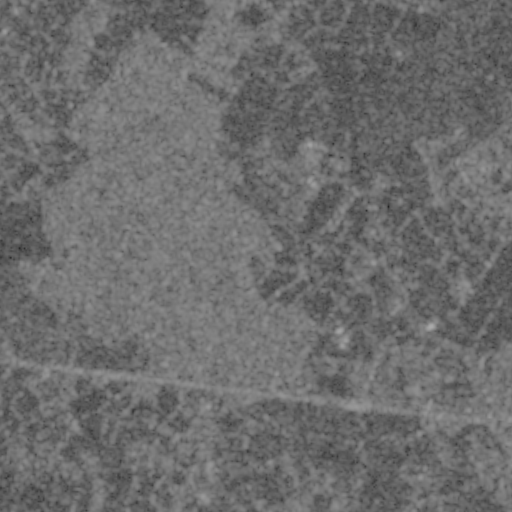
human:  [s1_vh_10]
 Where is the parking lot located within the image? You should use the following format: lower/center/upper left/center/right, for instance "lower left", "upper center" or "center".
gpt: The parking lot is located in the upper right of the image.
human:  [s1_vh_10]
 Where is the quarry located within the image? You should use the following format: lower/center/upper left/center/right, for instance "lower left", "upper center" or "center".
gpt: The quarry is located in the lower right of the image.
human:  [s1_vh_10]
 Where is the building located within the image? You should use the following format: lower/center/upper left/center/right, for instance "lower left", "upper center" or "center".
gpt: There is no building in the image.

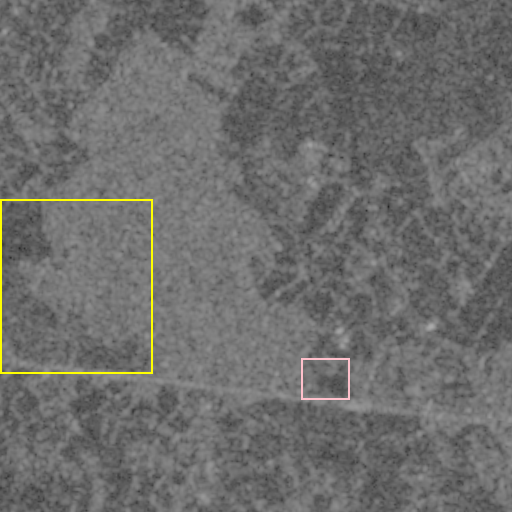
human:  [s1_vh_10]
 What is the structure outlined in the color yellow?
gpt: The structure outlined in yellow is a crop field.
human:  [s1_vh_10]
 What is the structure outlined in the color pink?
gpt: The structure outlined in pink is a quarry.
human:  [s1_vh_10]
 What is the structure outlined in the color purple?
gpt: There is no purple outline.